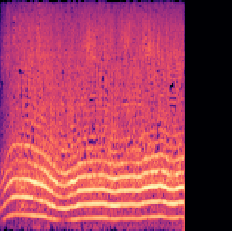
Sound class: Chainsaw